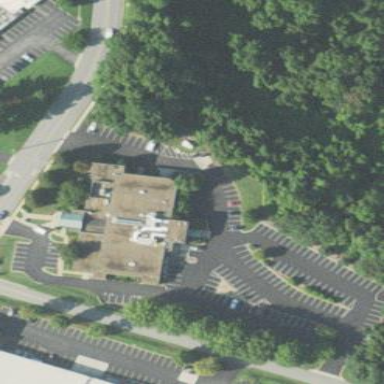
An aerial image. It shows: Hospital providing healthcare services.